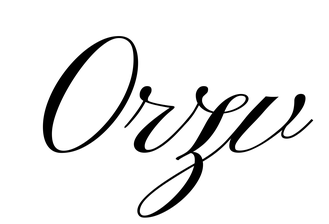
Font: PinyonScript-Regular